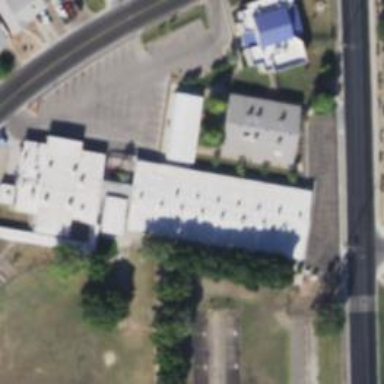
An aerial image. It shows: School.